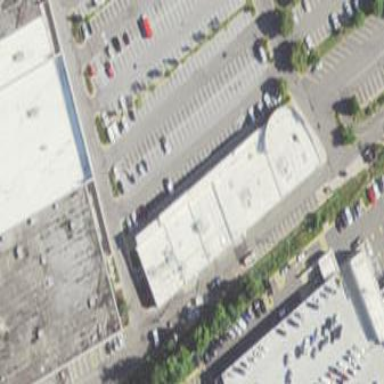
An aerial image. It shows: Strip mall building.